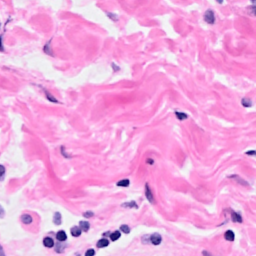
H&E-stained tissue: Breast